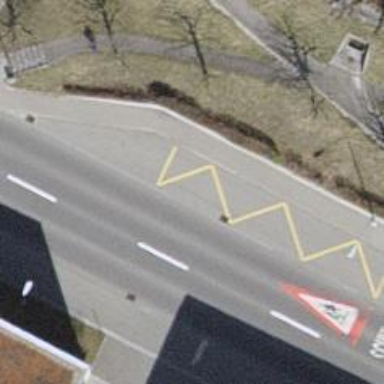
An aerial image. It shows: Bus stop with platform for public transport.